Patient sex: M
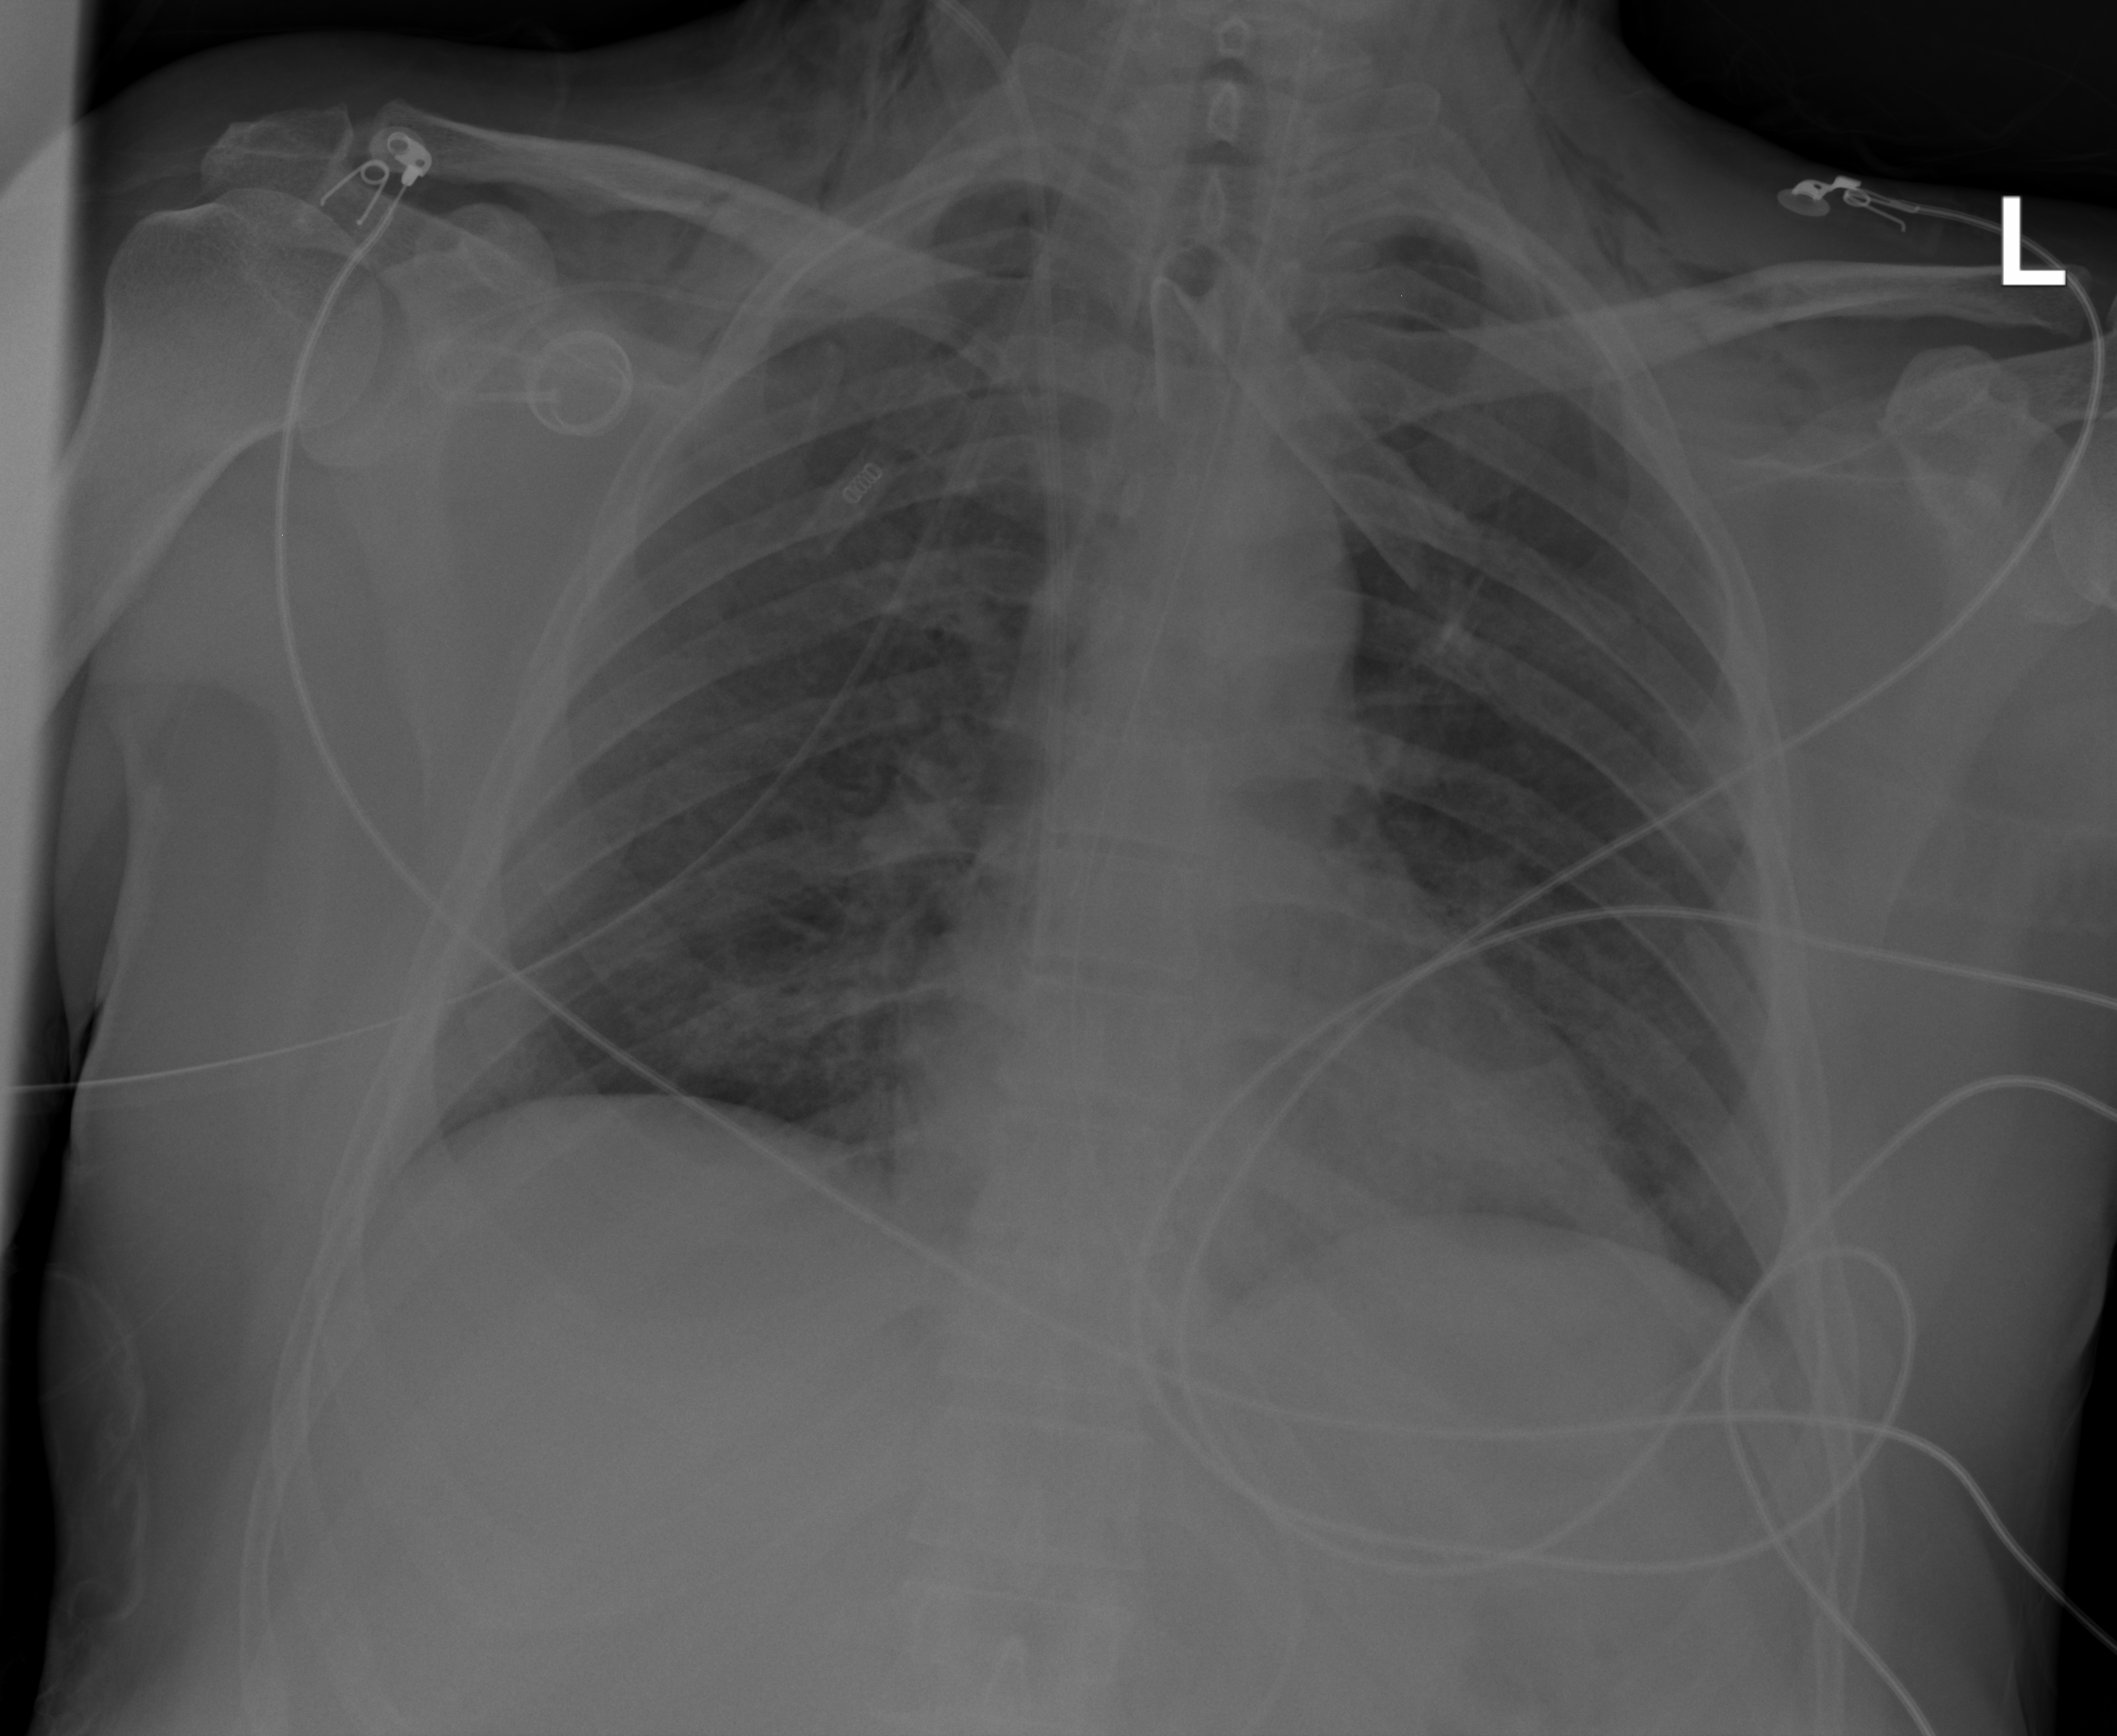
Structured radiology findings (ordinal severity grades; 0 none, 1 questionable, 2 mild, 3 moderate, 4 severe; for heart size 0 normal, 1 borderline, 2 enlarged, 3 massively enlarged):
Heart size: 0
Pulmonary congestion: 0
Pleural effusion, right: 0
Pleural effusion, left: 0
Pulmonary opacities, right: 3
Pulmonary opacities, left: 3
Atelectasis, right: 0
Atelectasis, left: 0